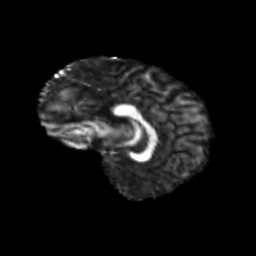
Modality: FA
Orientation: sagittal
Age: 32
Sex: female
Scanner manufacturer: siemens
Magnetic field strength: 3 T
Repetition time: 1.8 s
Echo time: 0.07 s